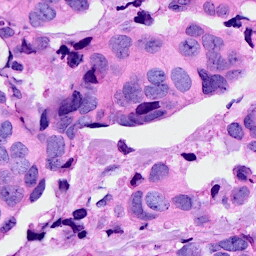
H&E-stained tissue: Breast